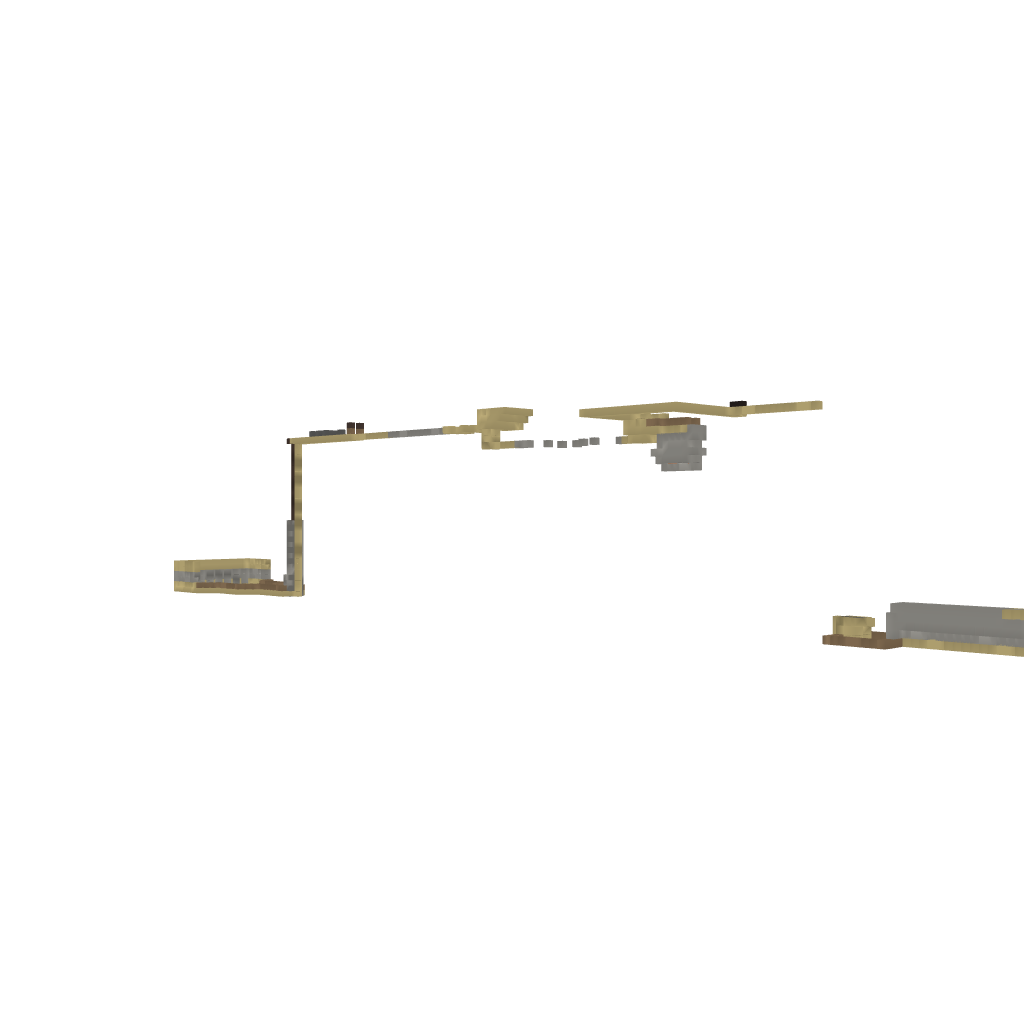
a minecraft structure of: Death Course